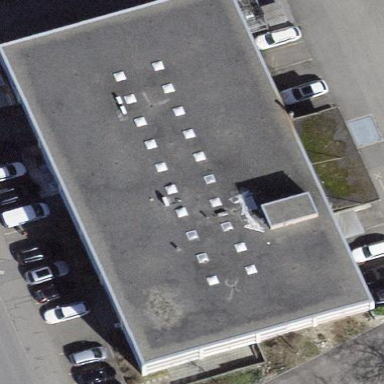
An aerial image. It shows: Commercial building.